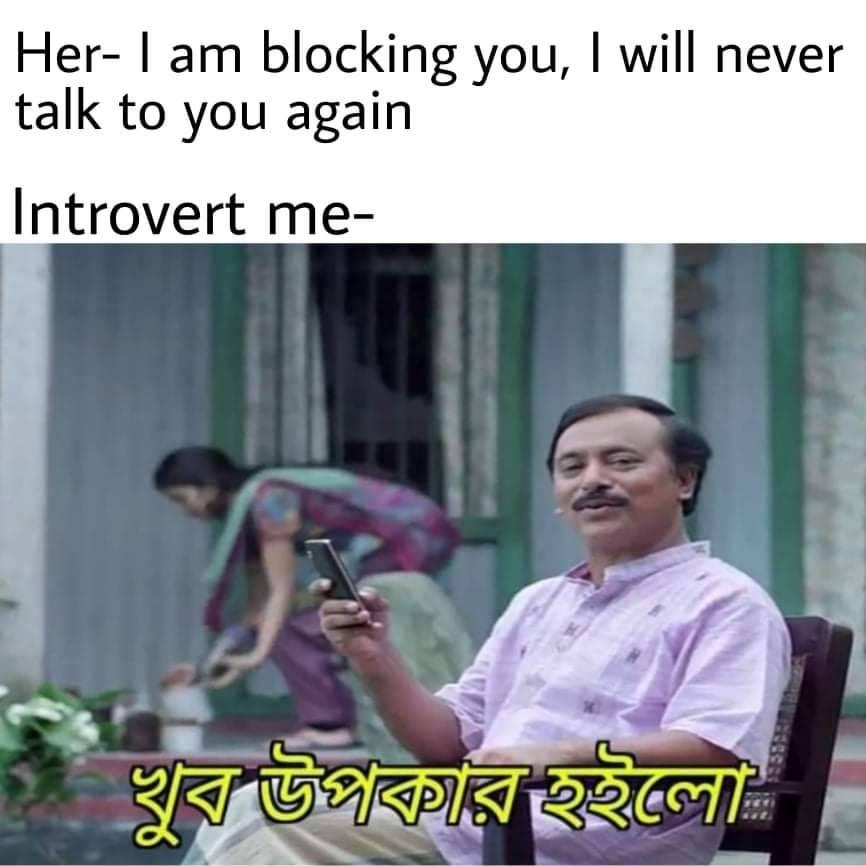
Caption: Her- I am blocking you, I will never talk to you again    Introvert me-    খুব উপকার হইলো
Label: non-hate